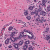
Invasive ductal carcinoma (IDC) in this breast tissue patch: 0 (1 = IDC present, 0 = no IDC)